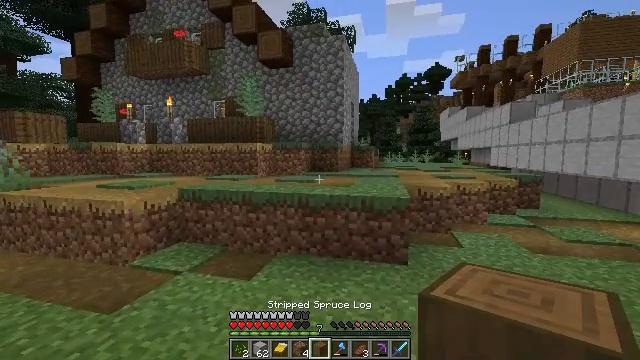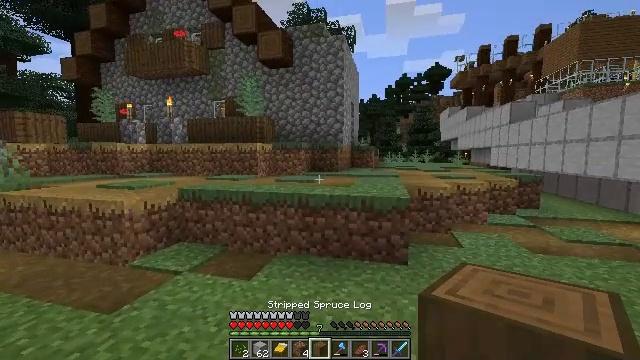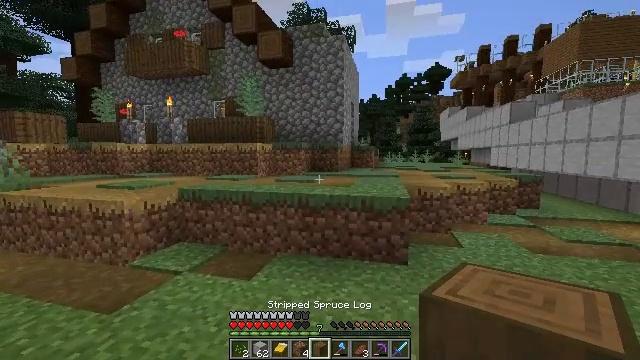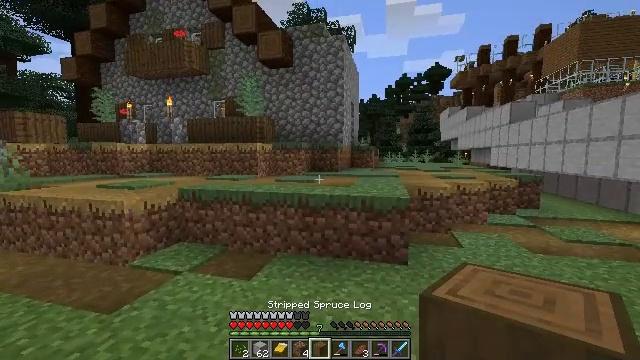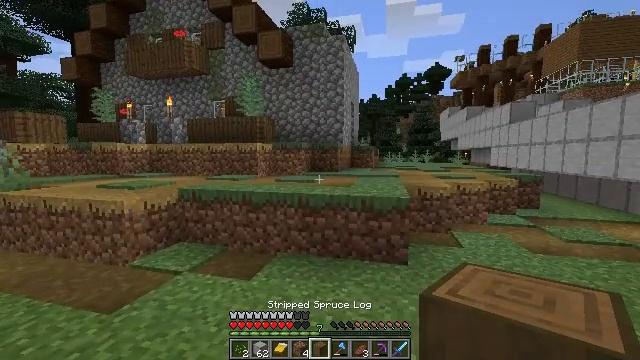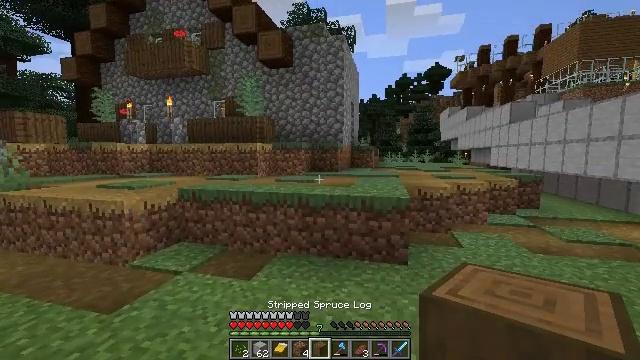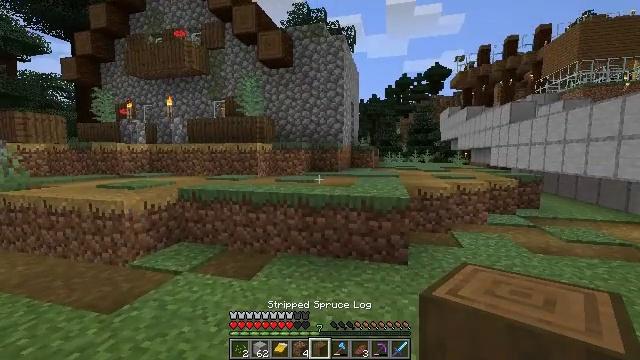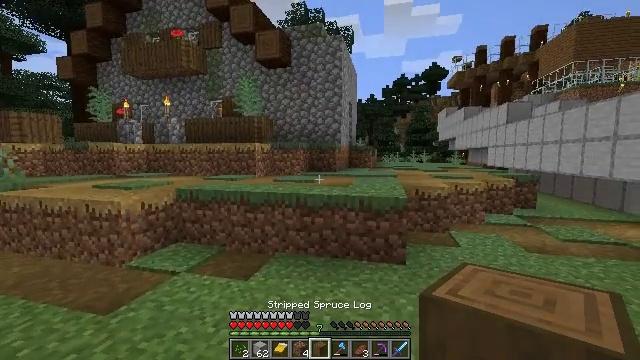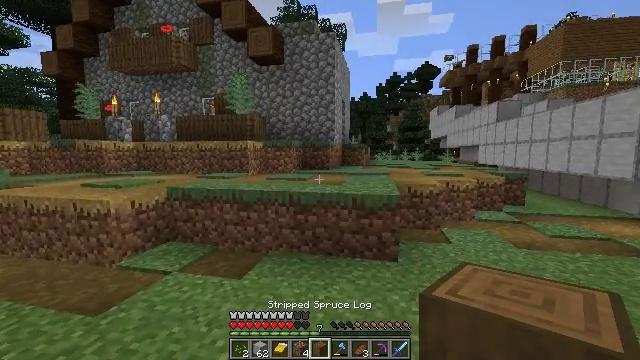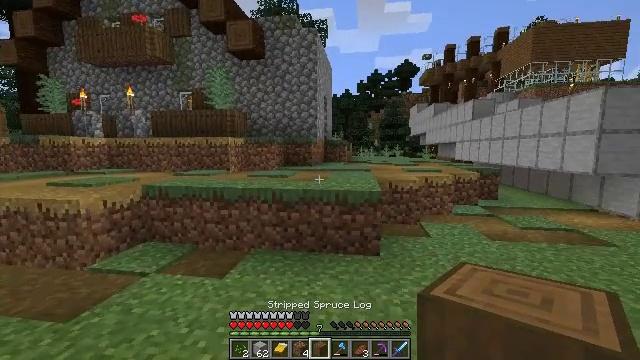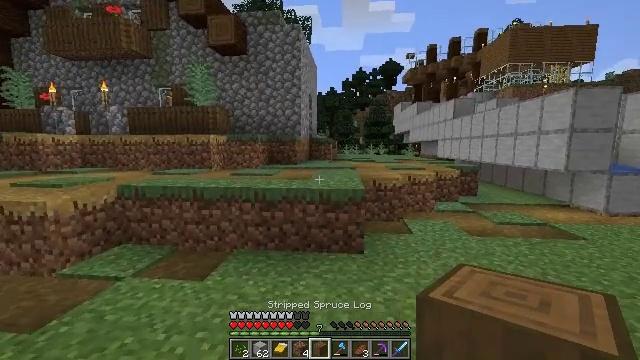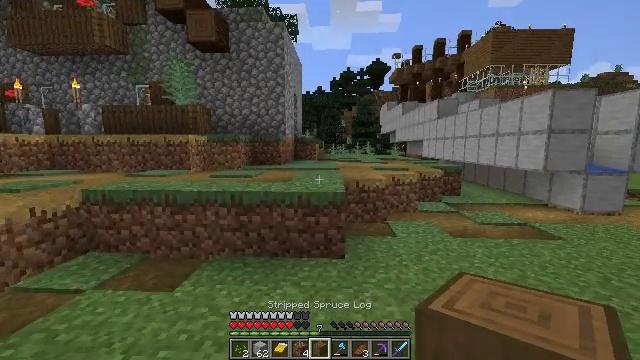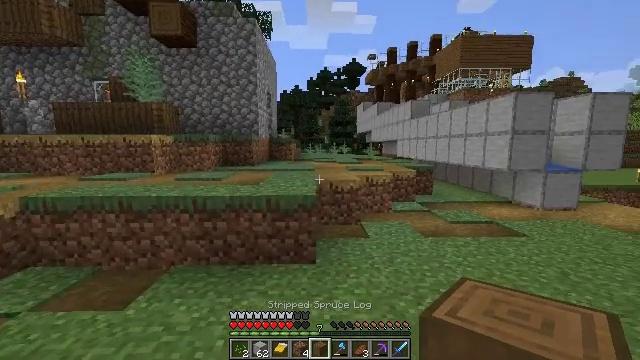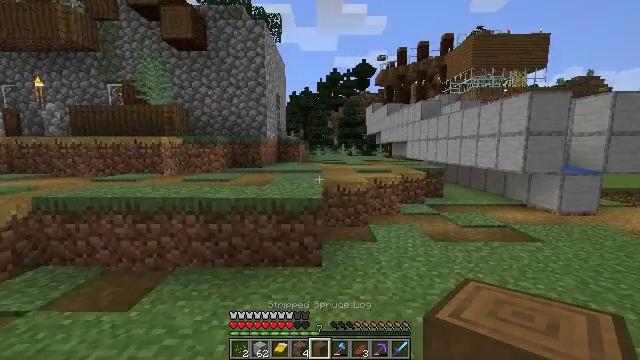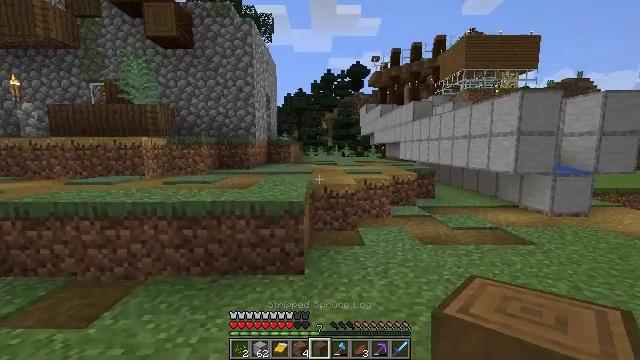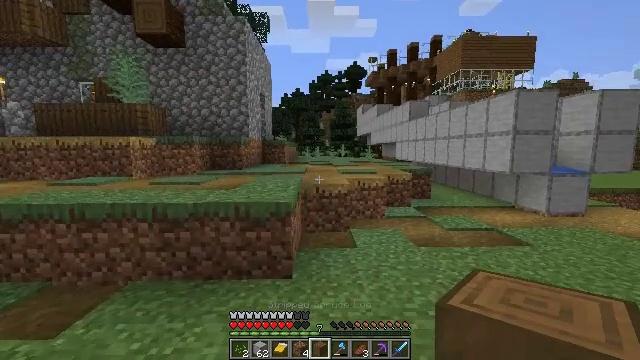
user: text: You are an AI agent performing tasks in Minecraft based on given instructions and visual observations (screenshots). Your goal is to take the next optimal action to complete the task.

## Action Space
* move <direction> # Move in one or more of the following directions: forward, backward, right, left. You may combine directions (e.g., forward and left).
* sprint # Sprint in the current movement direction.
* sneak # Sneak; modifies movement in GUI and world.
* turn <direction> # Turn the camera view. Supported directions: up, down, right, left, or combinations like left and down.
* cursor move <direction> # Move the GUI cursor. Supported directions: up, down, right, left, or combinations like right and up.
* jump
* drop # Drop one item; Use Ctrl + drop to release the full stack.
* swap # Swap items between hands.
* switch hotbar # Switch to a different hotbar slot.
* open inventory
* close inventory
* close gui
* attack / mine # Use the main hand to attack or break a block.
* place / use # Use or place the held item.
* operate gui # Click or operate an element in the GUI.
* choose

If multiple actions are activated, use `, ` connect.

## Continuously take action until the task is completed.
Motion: motion action
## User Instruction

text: Harvest the spruce door from its frame.
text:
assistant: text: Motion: no_op
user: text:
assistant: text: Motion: no_op
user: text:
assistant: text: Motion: no_op
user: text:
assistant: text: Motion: no_op
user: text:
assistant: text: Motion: no_op
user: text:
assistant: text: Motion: no_op
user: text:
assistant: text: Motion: no_op
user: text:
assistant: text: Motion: turn right
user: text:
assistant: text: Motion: turn right
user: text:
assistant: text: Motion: move forward and move right, turn right
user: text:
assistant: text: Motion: move forward and move right, turn right
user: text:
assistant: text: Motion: move forward and move right, turn right
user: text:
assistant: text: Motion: move forward and move right, turn left
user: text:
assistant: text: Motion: move forward and move right, turn right
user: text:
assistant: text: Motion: move forward and move right
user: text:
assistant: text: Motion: move forward and move right
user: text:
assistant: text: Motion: move forward and move right
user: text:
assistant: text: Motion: move forward and move right
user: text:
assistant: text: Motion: move forward and move right, sprint
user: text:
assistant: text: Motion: move forward and move right, sprint
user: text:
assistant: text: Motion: move forward and move right, sprint, turn left
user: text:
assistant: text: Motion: move forward, sprint, turn left and up
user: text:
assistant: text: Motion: move forward, sprint
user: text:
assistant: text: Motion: move forward
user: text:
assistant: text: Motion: move forward
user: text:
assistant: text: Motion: move forward
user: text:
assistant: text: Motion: move forward
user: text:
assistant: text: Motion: move forward, turn left
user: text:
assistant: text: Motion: move forward, turn left
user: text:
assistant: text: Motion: move forward, turn left